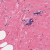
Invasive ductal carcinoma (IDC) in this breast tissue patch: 0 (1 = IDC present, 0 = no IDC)